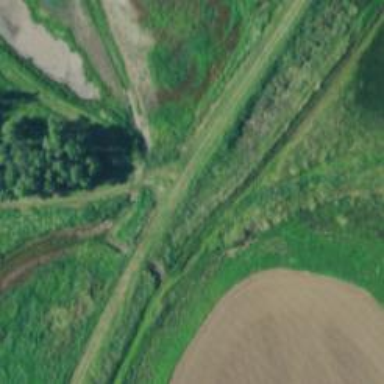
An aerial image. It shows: Track road.